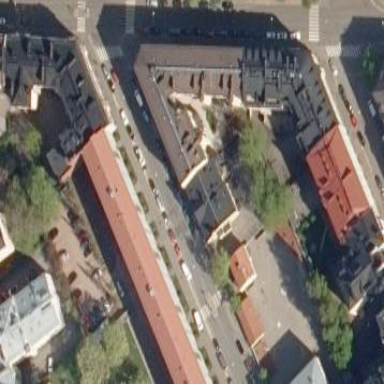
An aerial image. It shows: Image showing building with apartments.